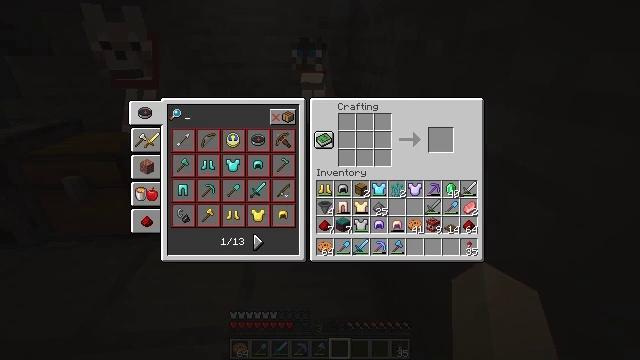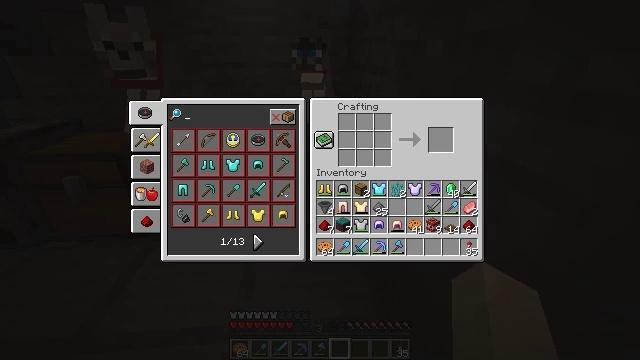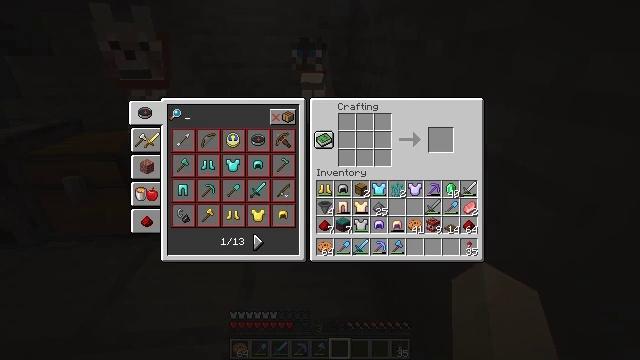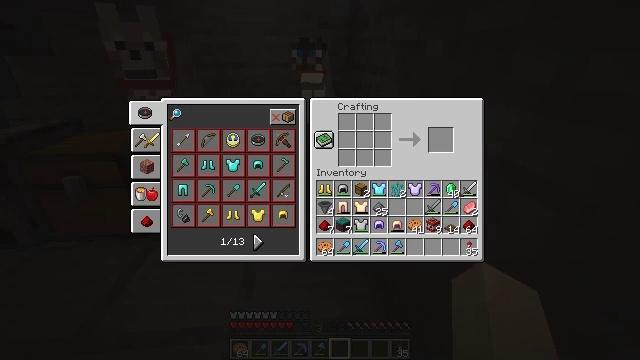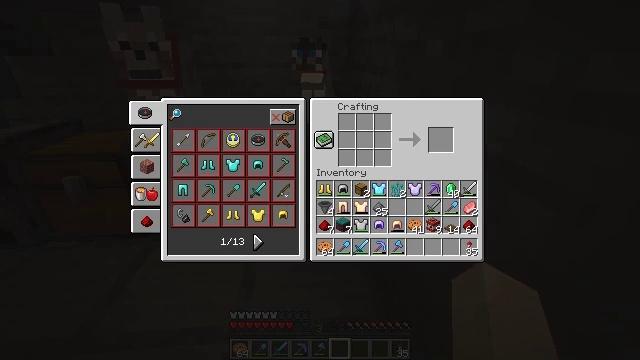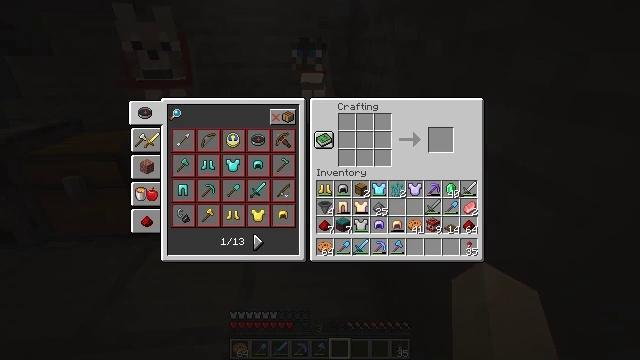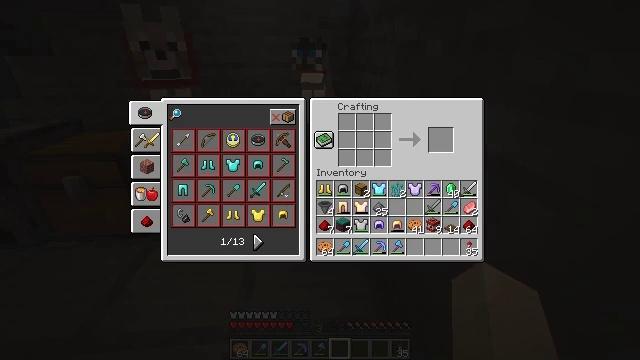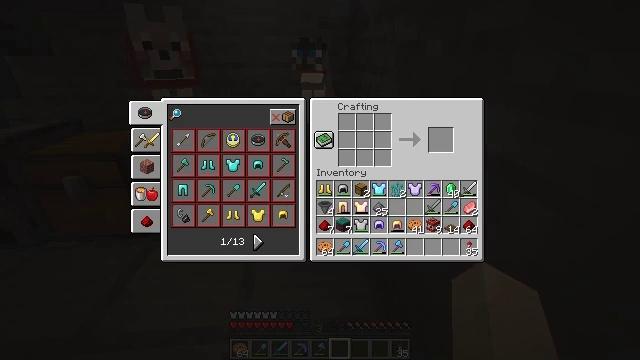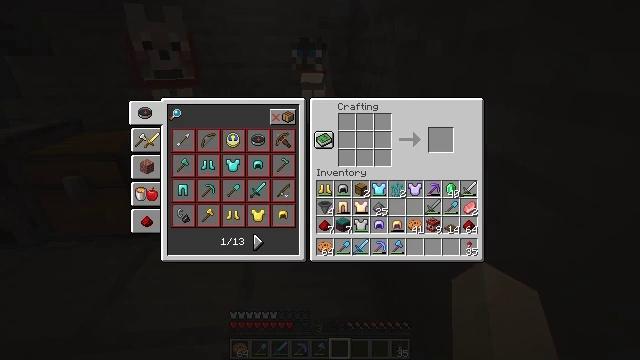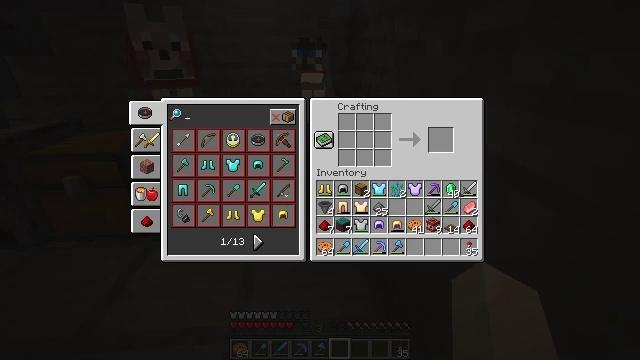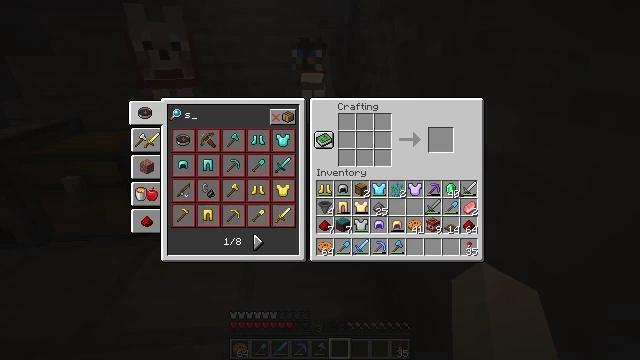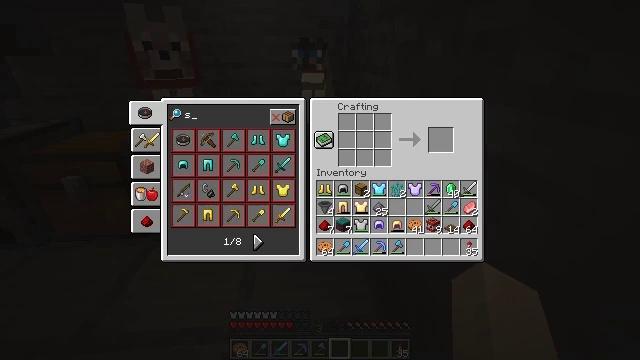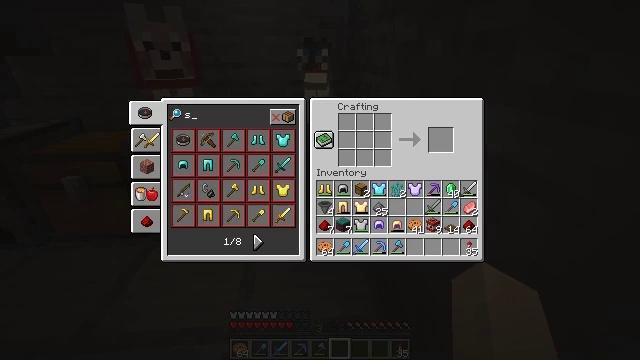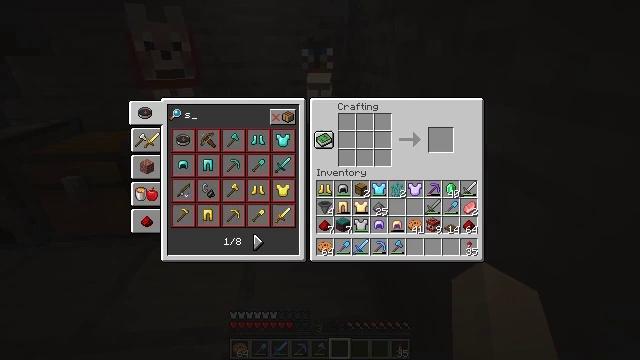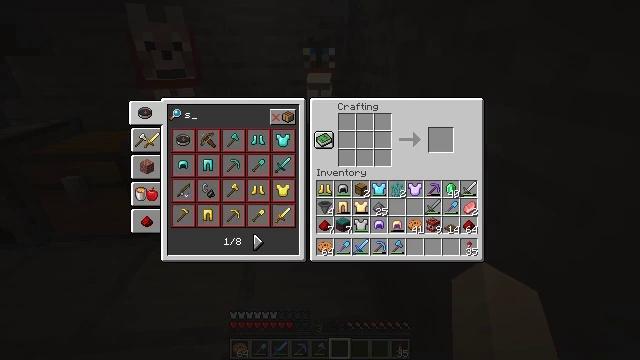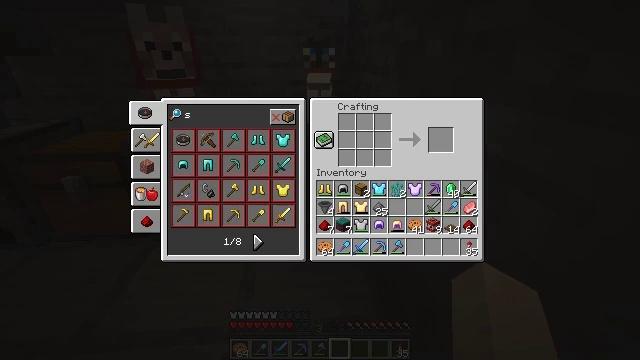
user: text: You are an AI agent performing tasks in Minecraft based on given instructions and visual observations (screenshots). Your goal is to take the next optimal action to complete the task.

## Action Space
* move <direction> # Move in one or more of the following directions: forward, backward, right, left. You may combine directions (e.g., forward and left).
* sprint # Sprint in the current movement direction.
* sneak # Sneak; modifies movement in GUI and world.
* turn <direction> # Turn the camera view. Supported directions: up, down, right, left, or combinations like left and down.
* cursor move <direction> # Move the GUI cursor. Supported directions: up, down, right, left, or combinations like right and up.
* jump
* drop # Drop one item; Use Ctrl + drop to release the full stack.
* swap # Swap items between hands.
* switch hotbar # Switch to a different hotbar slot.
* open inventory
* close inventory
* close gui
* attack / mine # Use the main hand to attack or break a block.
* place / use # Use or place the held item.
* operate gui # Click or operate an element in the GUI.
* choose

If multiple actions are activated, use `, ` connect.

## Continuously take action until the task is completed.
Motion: motion action
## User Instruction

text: Craft a golden carrot.
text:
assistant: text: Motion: attack / mine
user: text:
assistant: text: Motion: no_op
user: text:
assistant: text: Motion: no_op
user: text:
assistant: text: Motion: no_op
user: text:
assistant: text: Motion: no_op
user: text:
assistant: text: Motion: no_op
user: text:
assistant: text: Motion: no_op
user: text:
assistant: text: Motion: no_op
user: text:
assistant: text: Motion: no_op
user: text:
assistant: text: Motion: move back
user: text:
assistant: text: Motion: move back
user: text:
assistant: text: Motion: no_op
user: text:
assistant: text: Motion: no_op
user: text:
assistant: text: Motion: no_op
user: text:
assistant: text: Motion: no_op
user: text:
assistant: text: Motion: no_op
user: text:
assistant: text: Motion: no_op
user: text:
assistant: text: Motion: no_op
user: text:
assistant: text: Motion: no_op
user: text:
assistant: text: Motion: no_op
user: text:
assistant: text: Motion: no_op
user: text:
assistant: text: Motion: no_op
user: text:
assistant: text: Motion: no_op
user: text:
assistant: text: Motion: no_op
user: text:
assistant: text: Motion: no_op
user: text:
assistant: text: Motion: no_op
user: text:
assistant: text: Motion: no_op
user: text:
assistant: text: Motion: no_op
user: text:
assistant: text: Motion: no_op
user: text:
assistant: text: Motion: no_op